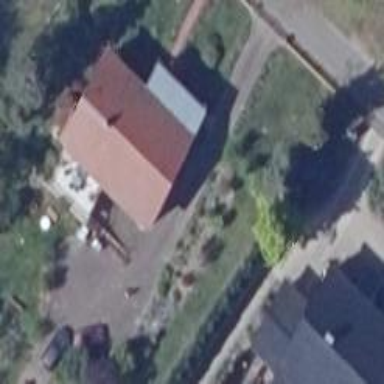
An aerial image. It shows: Detached building.